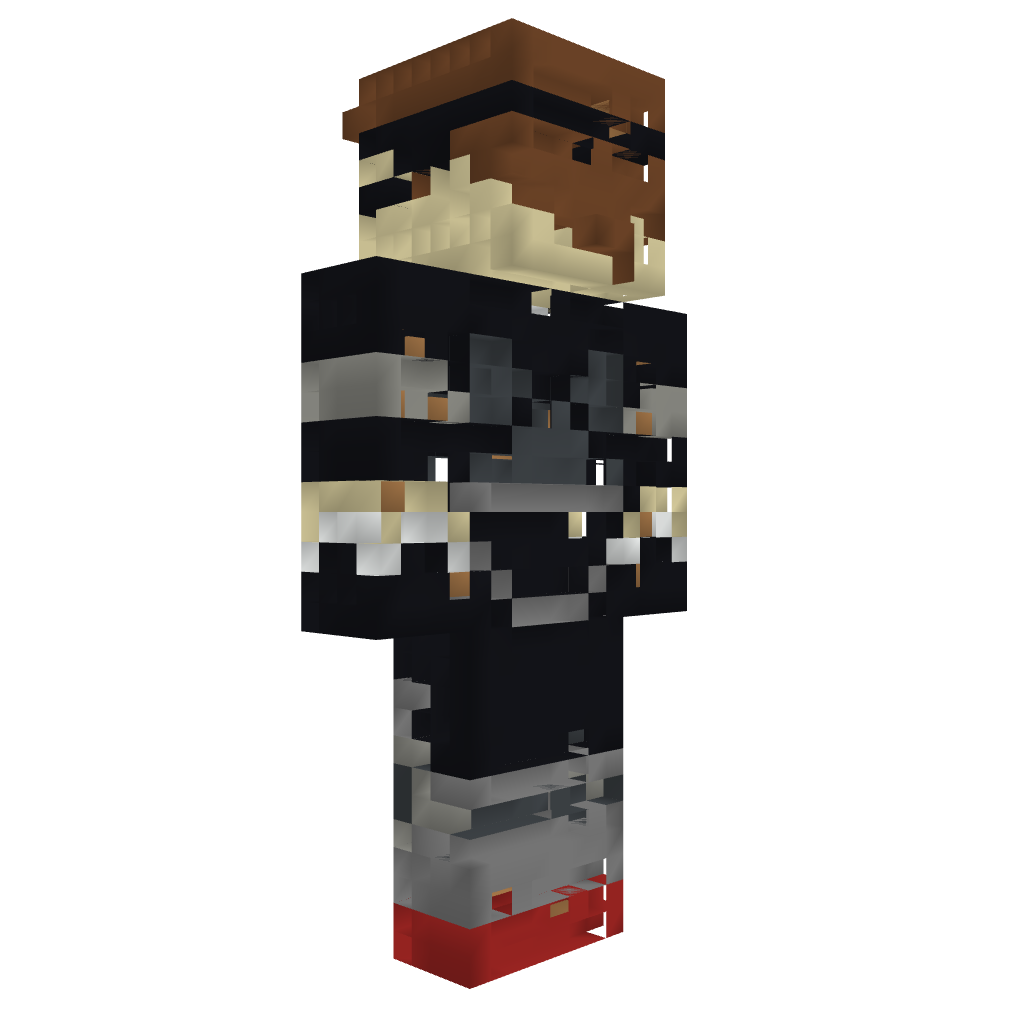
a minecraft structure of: skydoesminecraft